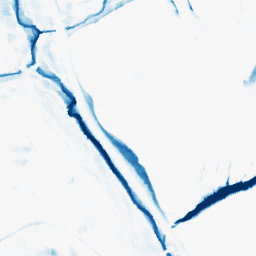
Category: morphological
Decomposition family: morphological_square
Decomposition parameters: operation: closing
size: 15
Upsampling method: bicubic_16x
Upsampling parameters: scale: 16
Upsampling scale: 16